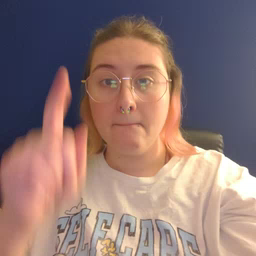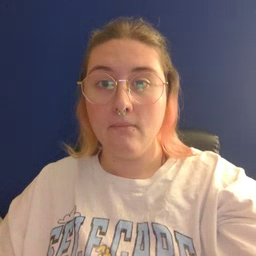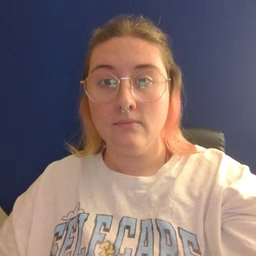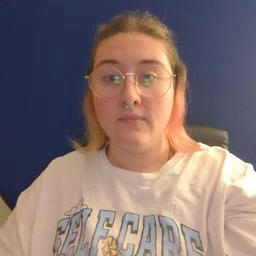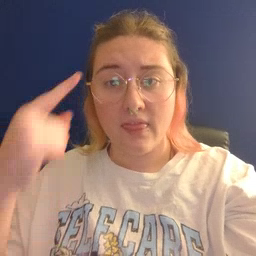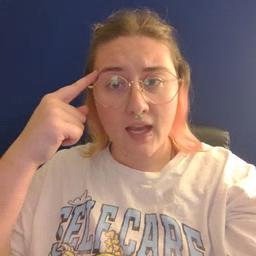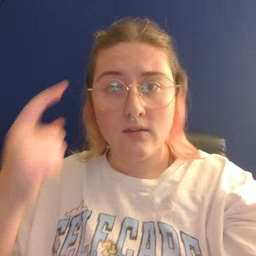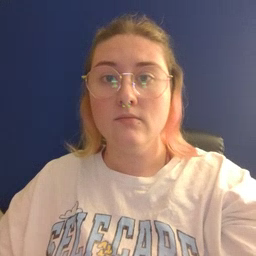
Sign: think